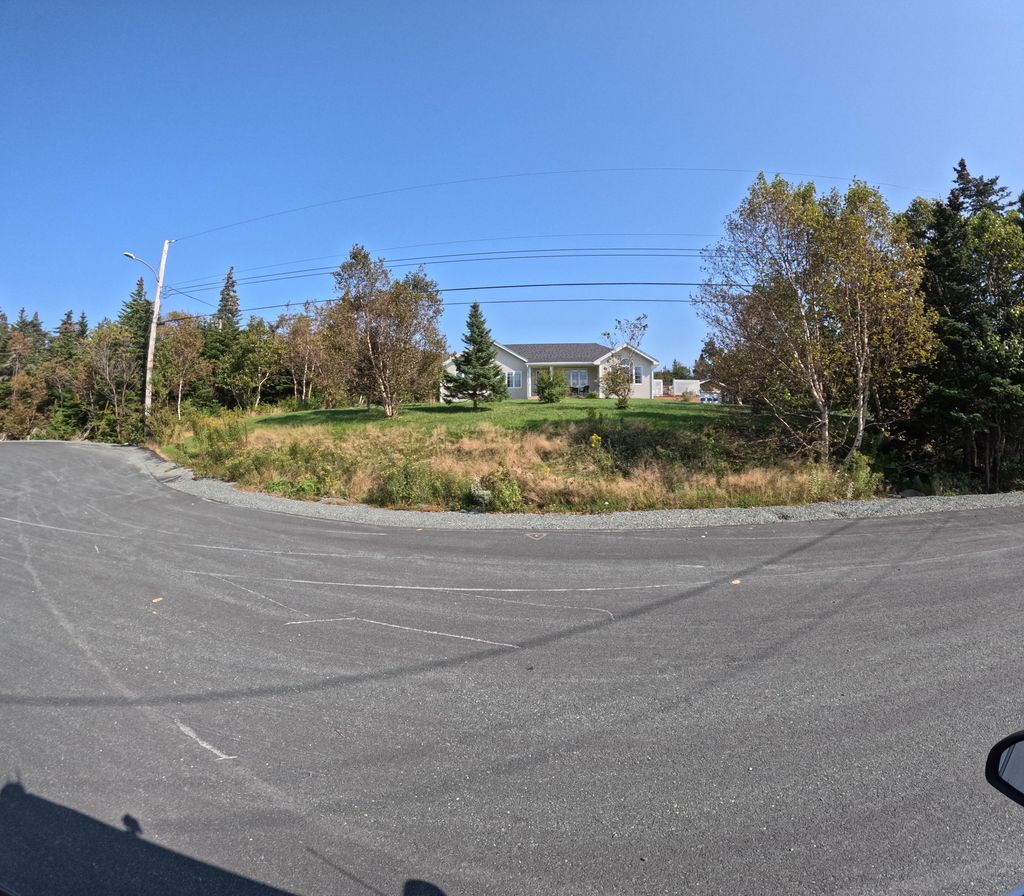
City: st_johns